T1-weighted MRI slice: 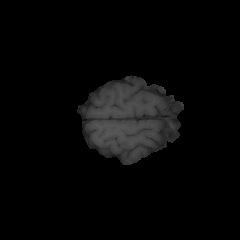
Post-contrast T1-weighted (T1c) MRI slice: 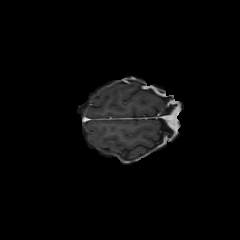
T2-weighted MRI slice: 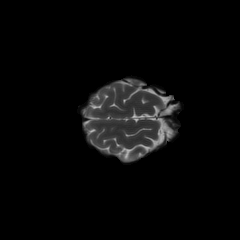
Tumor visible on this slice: no